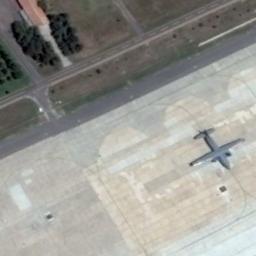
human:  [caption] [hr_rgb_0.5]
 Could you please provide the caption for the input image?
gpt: A plane is parked on the open space beside the grass .

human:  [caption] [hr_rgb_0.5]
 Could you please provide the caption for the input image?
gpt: There is a plane in a clearing and there is a runway next to the plane .

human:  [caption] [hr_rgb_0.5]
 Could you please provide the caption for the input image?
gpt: A gray plane stopped in the middle of the line .

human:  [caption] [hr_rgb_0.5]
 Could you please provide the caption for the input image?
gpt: A gray plane parked on the open area and the lawn beside .

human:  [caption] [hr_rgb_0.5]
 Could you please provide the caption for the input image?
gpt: A plane is on the ground beside the grass .